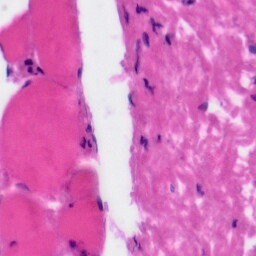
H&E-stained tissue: Tonsil